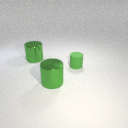
large green metal cylinder in front of small green rubber cylinder